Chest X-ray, PA view. Patient: 80 years old, sex M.
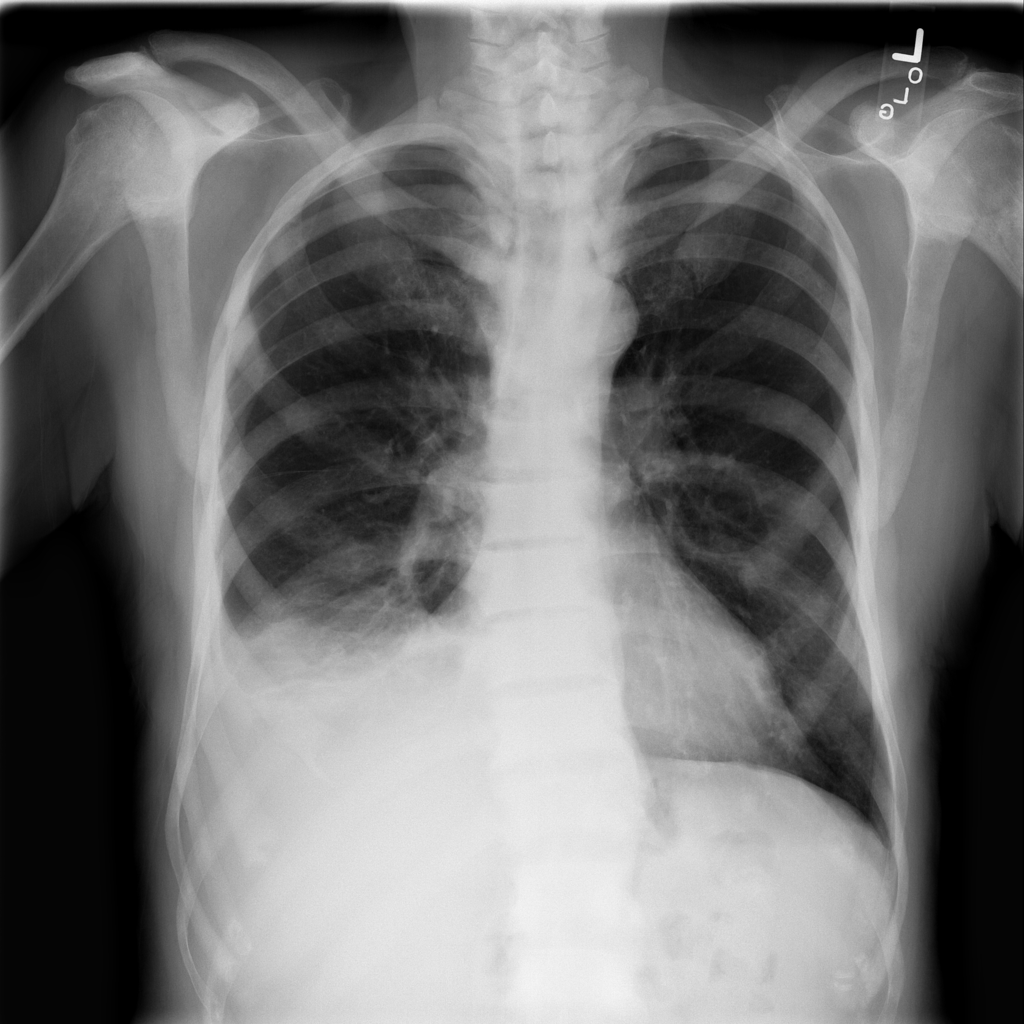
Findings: Atelectasis, Effusion